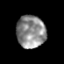
Tissue: prostate
Cell type: T cells
Senescence score: 0.328
Nuclear area (px): 931
Mean DAPI intensity: 138.955